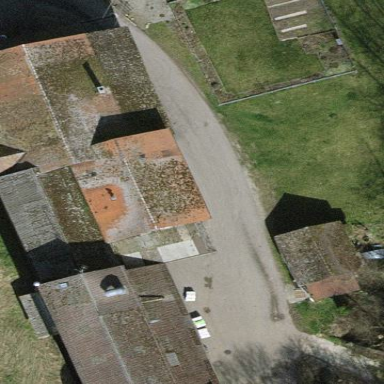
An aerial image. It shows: Farmyard area.